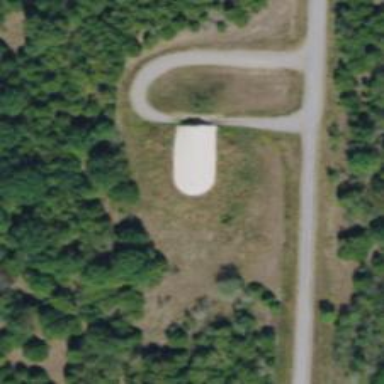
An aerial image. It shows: Military bunker for protection and defense.